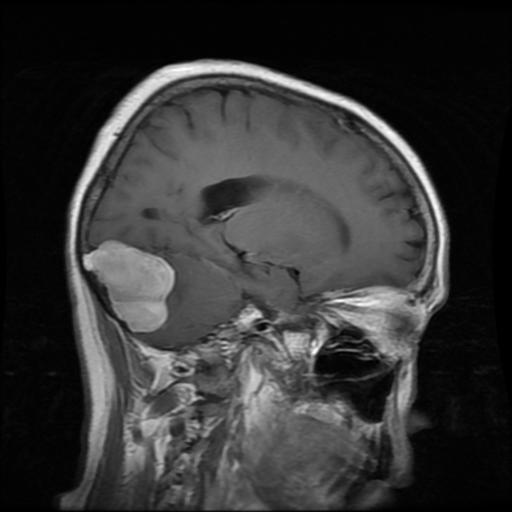
Label: meningioma